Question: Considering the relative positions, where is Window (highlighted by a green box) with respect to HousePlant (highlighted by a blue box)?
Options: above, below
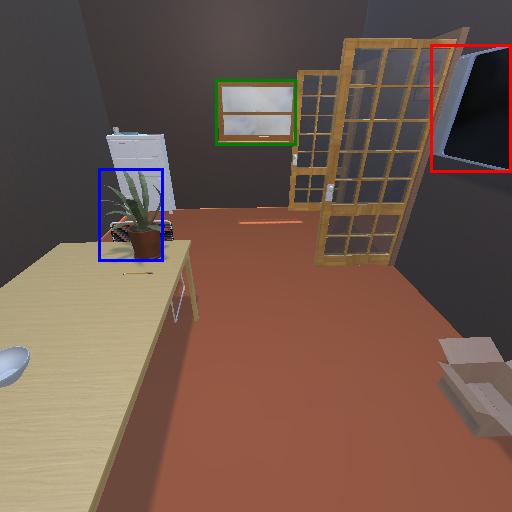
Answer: above